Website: macys
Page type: billing-address
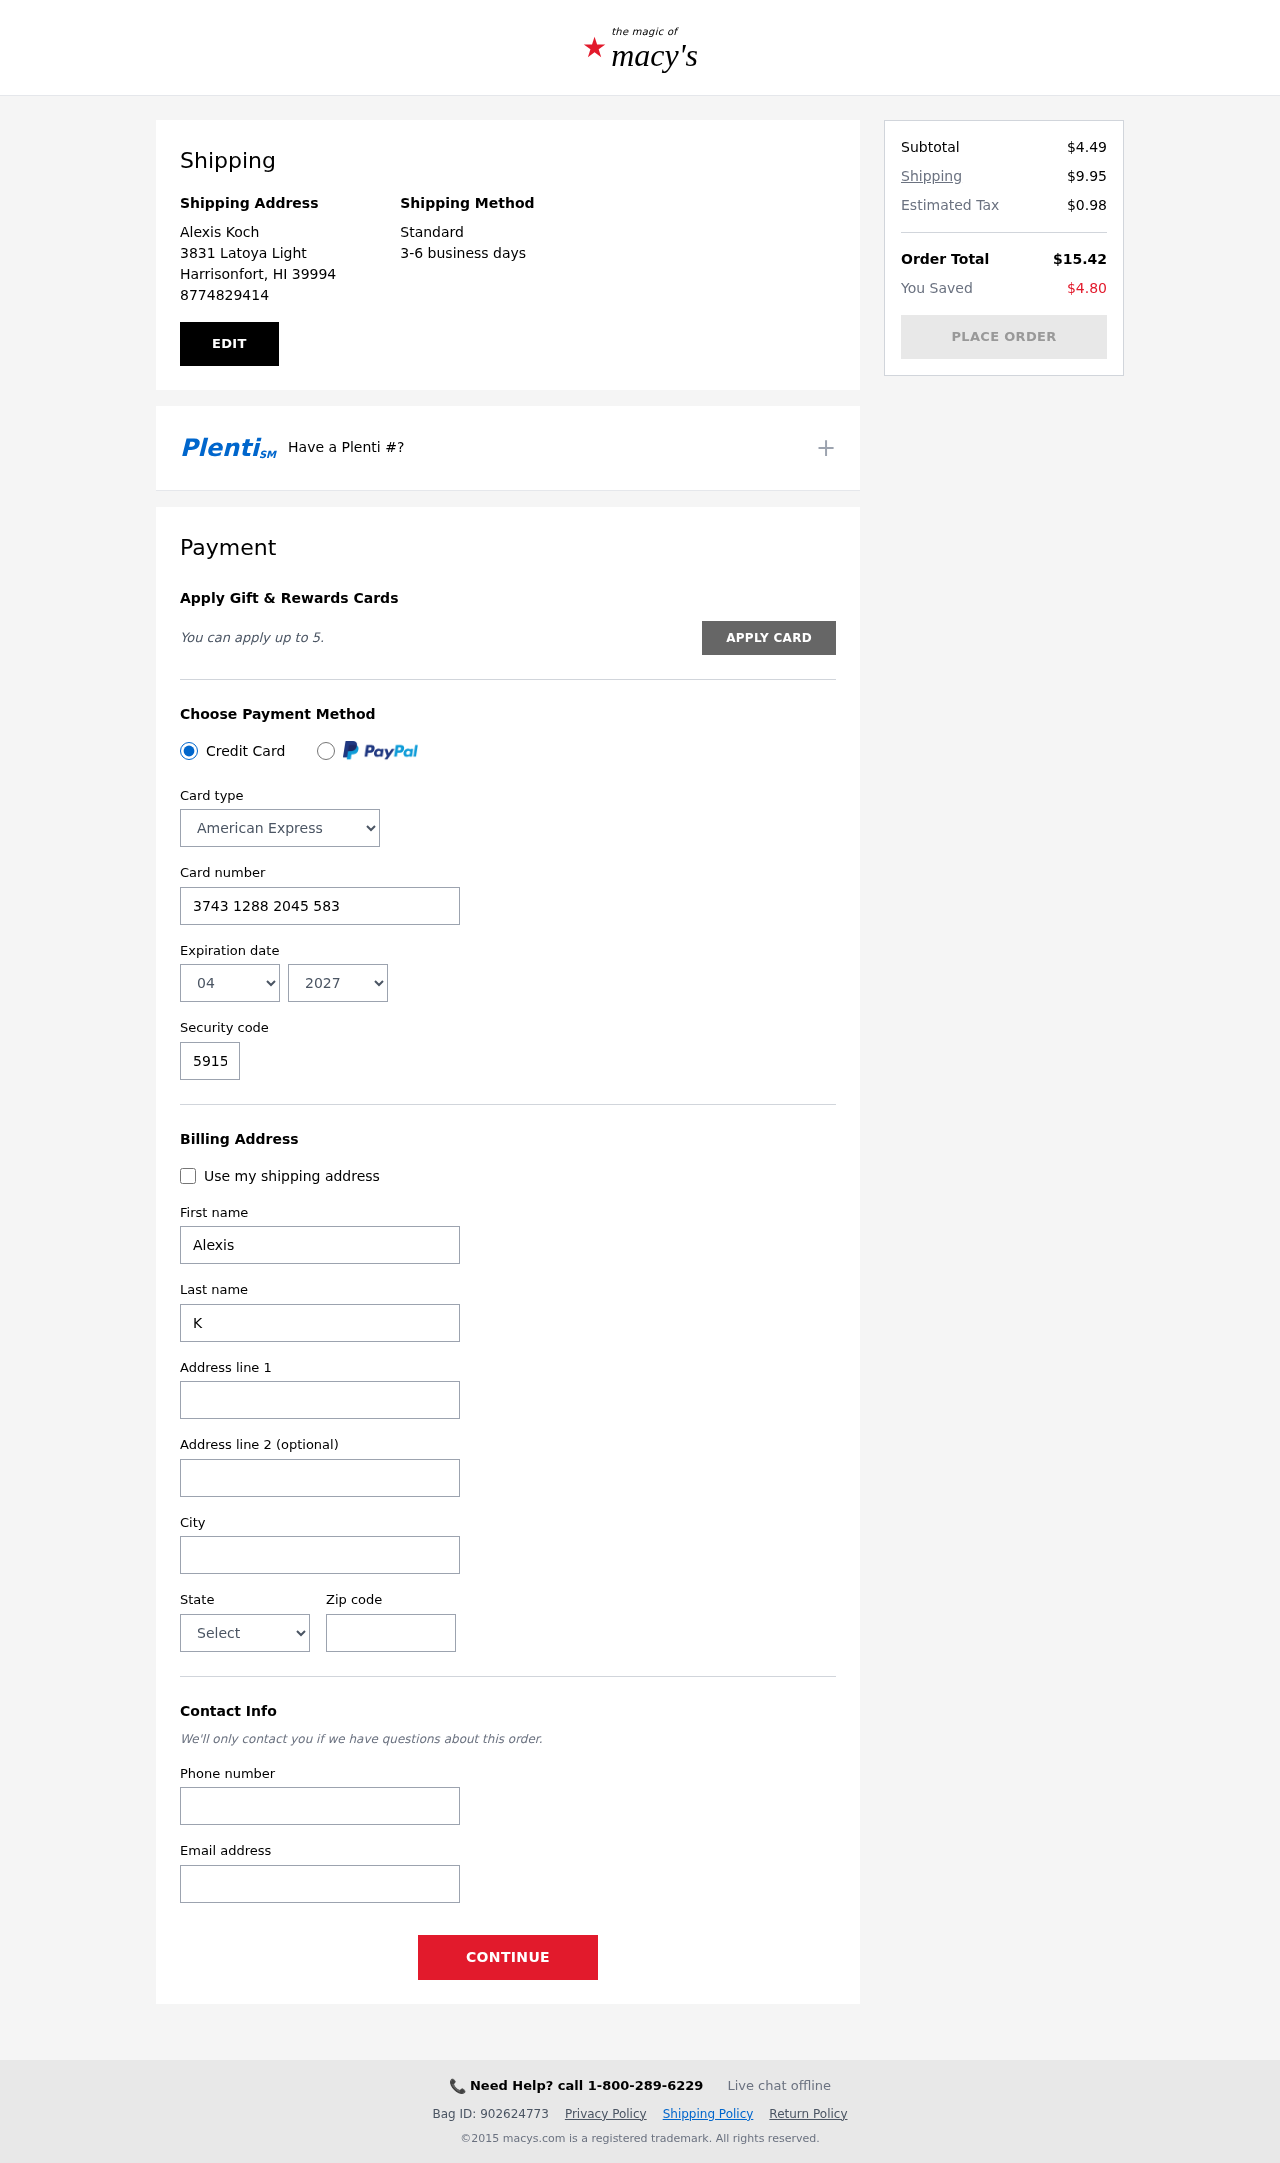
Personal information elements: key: PII_CARD_CVV
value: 5915
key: PII_CARD_EXPIRY_MONTH
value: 04
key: PII_CARD_EXPIRY_YEAR
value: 27
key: PII_CARD_NUMBER
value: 3743 1288 2045 583
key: PII_CARD_TYPE
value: American Express
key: PII_CITY
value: Harrisonfort
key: PII_CITY_STATE_ZIP
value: Harrisonfort, HI 39994
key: PII_EMAIL
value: alexiskoch@gmail.com
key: PII_FIRSTNAME
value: Alexis
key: PII_FULLNAME
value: Alexis Koch
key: PII_LASTNAME
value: Koch
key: PII_PHONE
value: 8774829414
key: PII_POSTCODE
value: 39994
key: PII_STATE
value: Hawaii
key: PII_STREET
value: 3831 Latoya Light
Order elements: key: ORDER_SUBTOTAL
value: $4.49
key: ORDER_SHIPPING_COST
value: $9.95
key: ORDER_TAX
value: $0.98
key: ORDER_TOTAL
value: $15.42
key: ORDER_SAVINGS
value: $4.80